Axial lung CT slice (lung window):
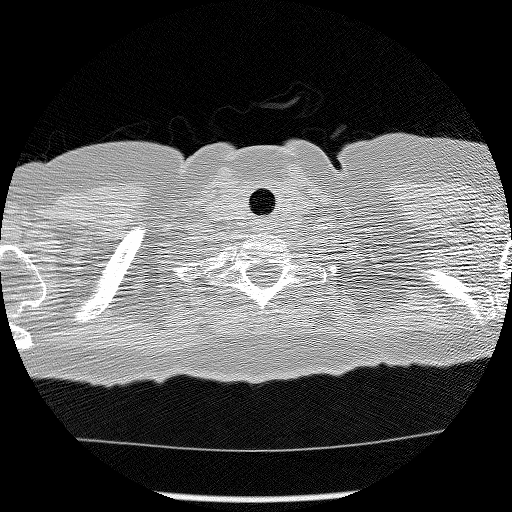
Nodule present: no